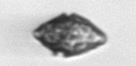
Label: Kryptoperidinium_triquetrum